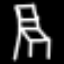
Label: chair